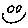
Label: smiley face